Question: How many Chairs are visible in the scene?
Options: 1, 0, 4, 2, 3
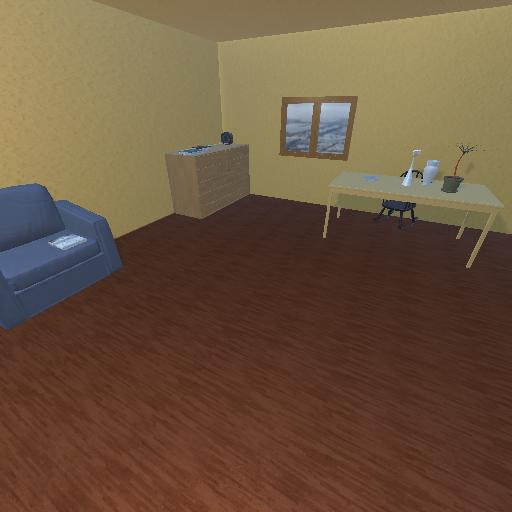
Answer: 1